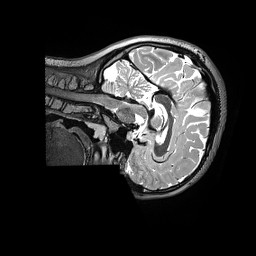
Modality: T2w
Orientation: sagittal
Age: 12
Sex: female
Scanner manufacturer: siemens
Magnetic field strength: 3 T
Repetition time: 3.2 s
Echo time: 0.564 s